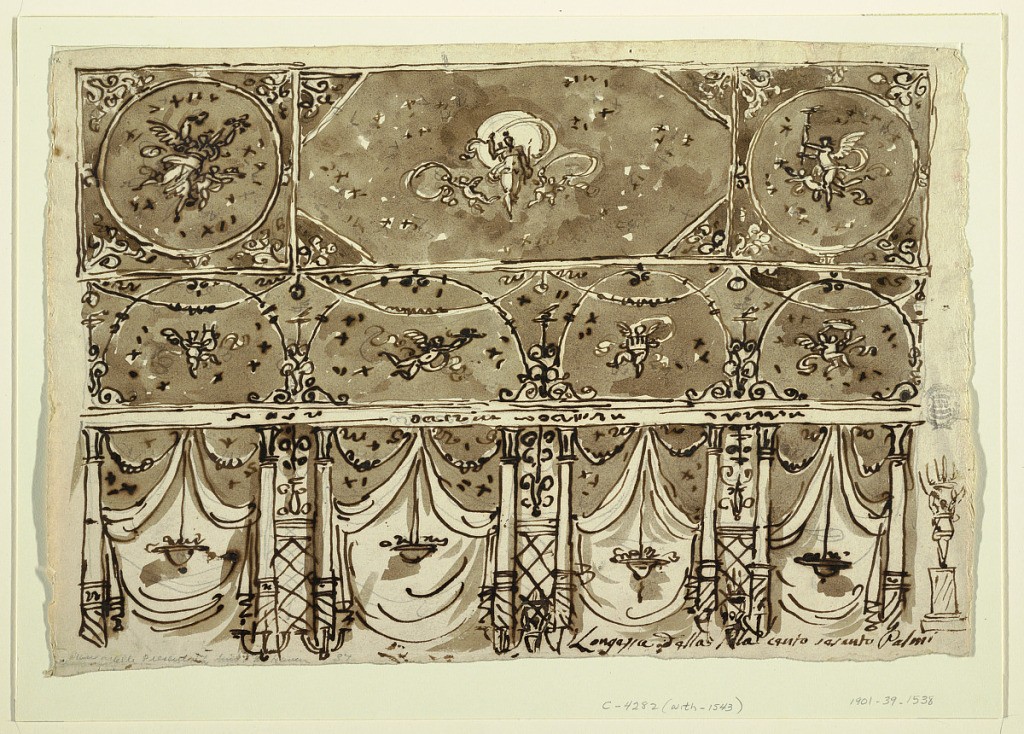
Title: Wall and Ceiling Decorations in the Pompeiian Style
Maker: Felice Giani, Italian, 1758–1823
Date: ca. 1820
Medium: Pen and brown ink, brush and brown wash, black chalk, graphite on laid paper
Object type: Drawing
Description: Horizontal rectangle. Beginning at height of upper part of body of chandeliers, consisting of women standing upon columns and raising their arms. Ring with candles sketched at right edge. Women stand between embedded columns, at right. Broad intervals between columns decorated with tent-like drapery, in front, bowl of fruits hangs.  Above: besides drapery are two festoons. Above entablatures are semi-circles each with flying putto, crossed by festoons. Main panel of ceiling: tiara in front of moon, between two putti and stars. Beside two square panels with circle inside, left one, a woman with flowers next to putto with plate; right one, winged figure with torch beside putto. Both circles with stars in background. Written below at right: "Longezza d'ella sala cento sesanta Palmi". Verso: in pencil, square and sheet on upper part of woman with trumpet.